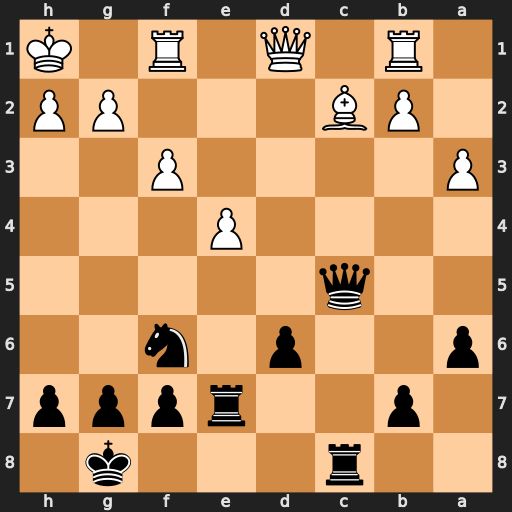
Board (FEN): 2r3k1/1p2rppp/p2p1n2/2q5/4P3/P4P2/1PB3PP/1R1Q1R1K
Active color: b
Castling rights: -
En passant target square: -
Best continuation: Qxc2 Rc1 Qxc1 Qxc1 Rxc1